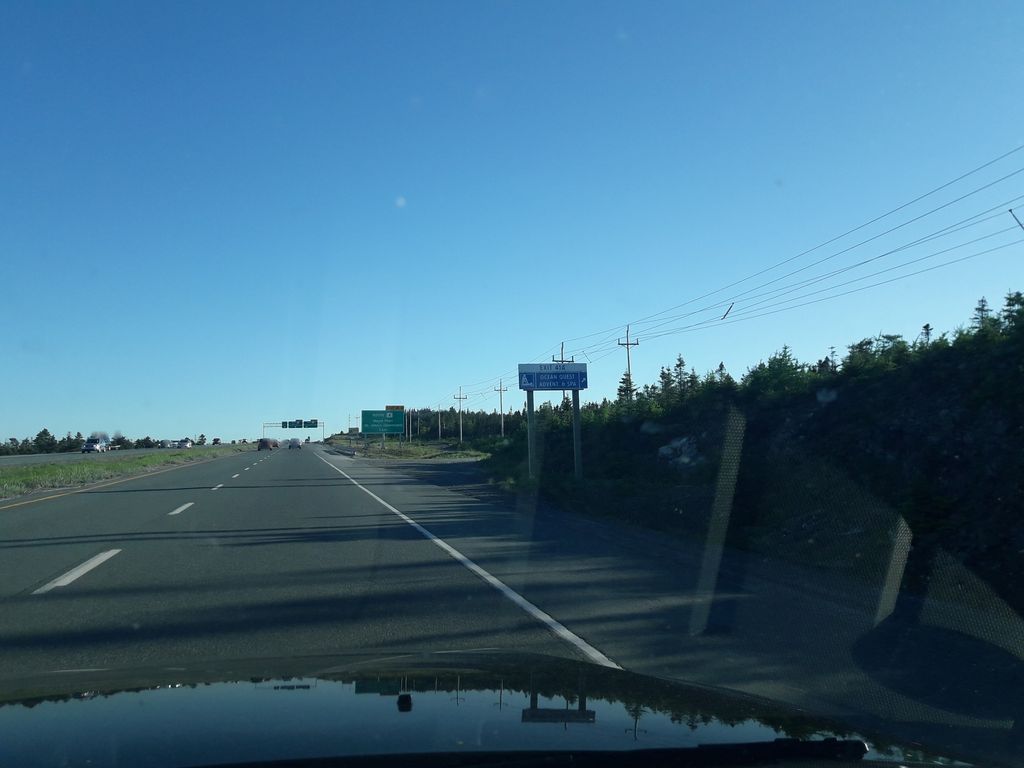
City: st_johns